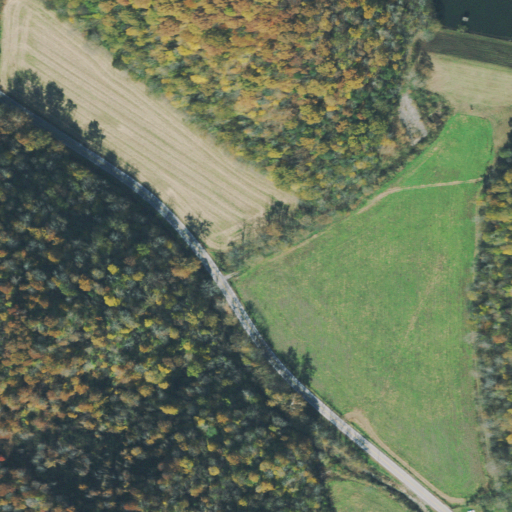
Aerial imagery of valley in Tennessee named Buchanan Hollow containing deciduous forest, pasture, open development, mixed forest, open water, and cultivated crops